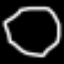
Label: octagon